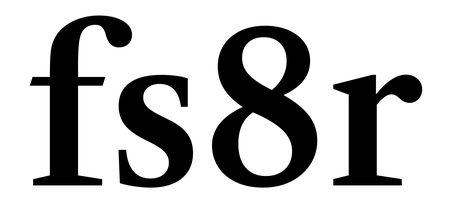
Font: LibreCaslonText_SemiBold